Question: In code I added 4 constraints. But when I run the app, in UI debugger, it shows additional 6 constraints? It should be all clear with these 4 I added. I don't know what I'm doing wrong?
'''
let leftConstr = NSLayoutConstraint(item: image, attribute: .leading, relatedBy: .equal, toItem: cell.contentView, attribute: .leading, multiplier: 1.0, constant: 0.0)
let bottomConstr = NSLayoutConstraint(item: image, attribute: .bottom, relatedBy: .equal, toItem: cell.contentView , attribute: .bottom, multiplier: 1.0, constant: 0.0)
let highthConstr = NSLayoutConstraint(item: image, attribute: .height, relatedBy: .equal, toItem: nil, attribute: .notAnAttribute, multiplier: 1, constant: 15)
let widthConstr = NSLayoutConstraint(item: image, attribute: .width, relatedBy: .equal, toItem: nil, attribute: .notAnAttribute, multiplier: 1, constant: 50)
cell.contentView.addConstraints([highthConstr, widthConstr, bottomConstr, leftConstr])
'''
Here is the screenshot of my UI debugger

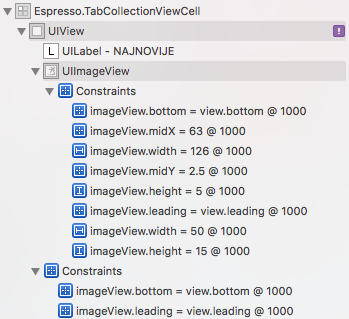
Answer: Maybe you can try to add this line of code before :
'''
image.translatesAutoresizingMaskIntoConstraints = false
'''